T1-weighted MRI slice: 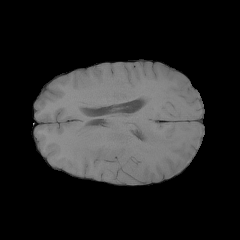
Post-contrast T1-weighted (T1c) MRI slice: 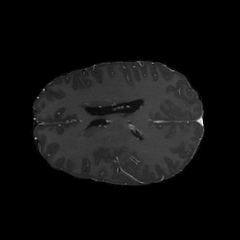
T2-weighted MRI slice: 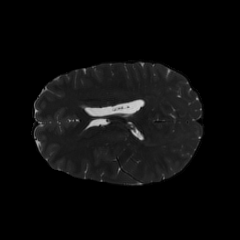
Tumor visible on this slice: no